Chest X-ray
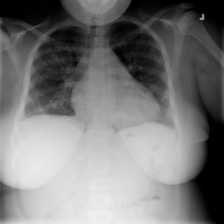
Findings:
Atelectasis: negative
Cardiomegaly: positive
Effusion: negative
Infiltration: positive
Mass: negative
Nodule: negative
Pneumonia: negative
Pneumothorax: negative
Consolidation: negative
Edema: negative
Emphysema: negative
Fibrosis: negative
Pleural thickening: negative
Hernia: negative